Question: So I need help with searching for some information. I am searching for rooms where there are free space in room. I added picture of tables how it looks like before and after. I hope thats enough information :)
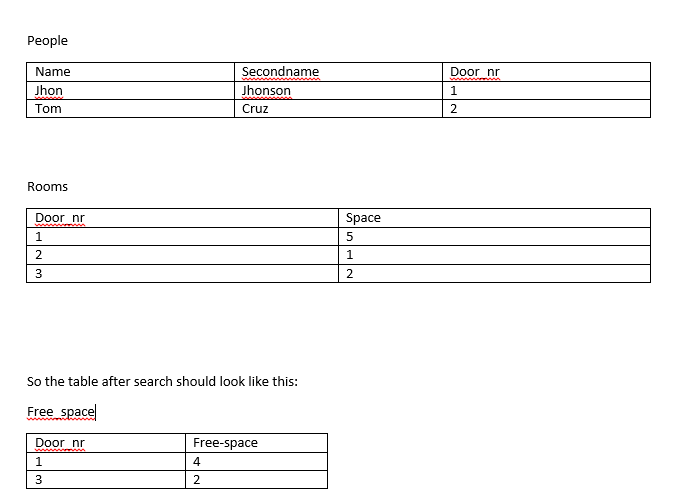
Answer: '''
select r.door_nr,
r.space - sum(p.name is not null) as free
from rooms r
left join people p on p.door_nr = r.door_nr
group by r.door_nr, r.space
having free > 0
'''
## SQLFiddle demo